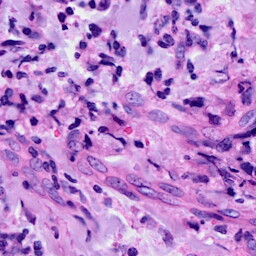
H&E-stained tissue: Breast